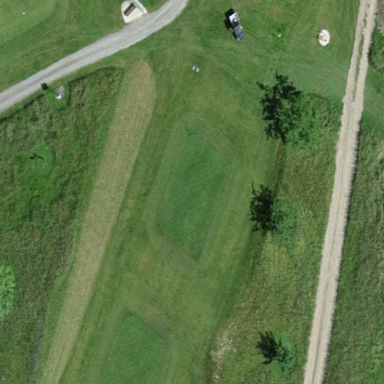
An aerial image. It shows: Grassy area designated as golf tee.